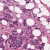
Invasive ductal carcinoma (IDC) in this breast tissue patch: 1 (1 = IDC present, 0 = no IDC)